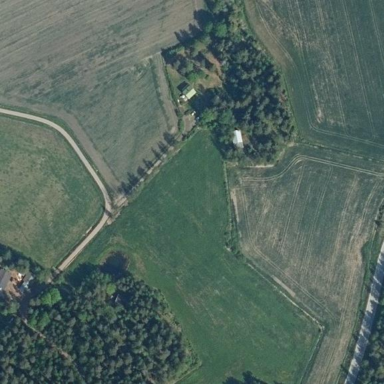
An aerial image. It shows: Farmyard area.